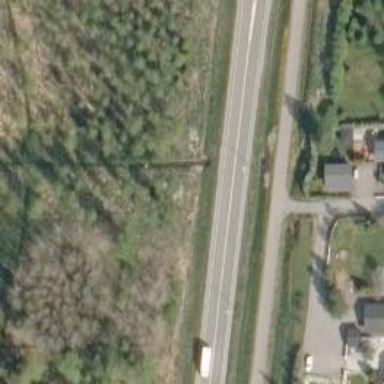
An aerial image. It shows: Secondary road with asphalt surface.